Field crop: maize
Growth stage: 2
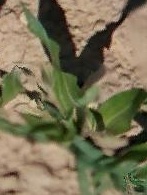
Species: maize